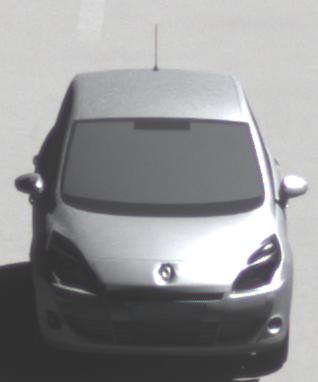
Make: Renault
Model: Scénic 1.6 16V 110
Detailed model: Scénic (III)
Model produced from: 2009/06
Model produced until: 2010/08
Doors: 5
Color: white
Road condition: dry road
Daytime: midday
Contrast: high contrast